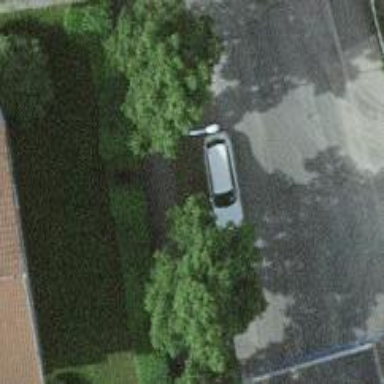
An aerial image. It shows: Charging station.